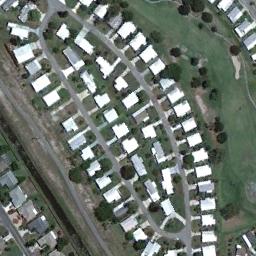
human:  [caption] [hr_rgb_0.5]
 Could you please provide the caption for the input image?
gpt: There are rows of mobile homes on each side of the path .

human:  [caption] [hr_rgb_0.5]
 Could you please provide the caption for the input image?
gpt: The mobile home park is on the grass next to the road .

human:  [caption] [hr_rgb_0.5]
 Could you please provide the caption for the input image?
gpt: There are many white buildings in the mobile home park .

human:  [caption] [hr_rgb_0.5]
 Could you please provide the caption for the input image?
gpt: The mobile home park has lots of neatly arranged mobile homes .

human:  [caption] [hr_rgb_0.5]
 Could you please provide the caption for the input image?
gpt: There are many buildings in the mobile home park .